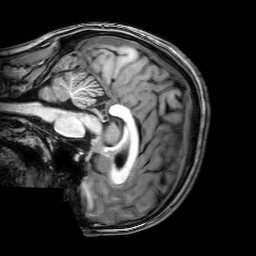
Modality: T1w
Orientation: sagittal
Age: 20
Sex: male
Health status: healthy
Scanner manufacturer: philips
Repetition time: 0.008166 s
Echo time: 0.00376 s